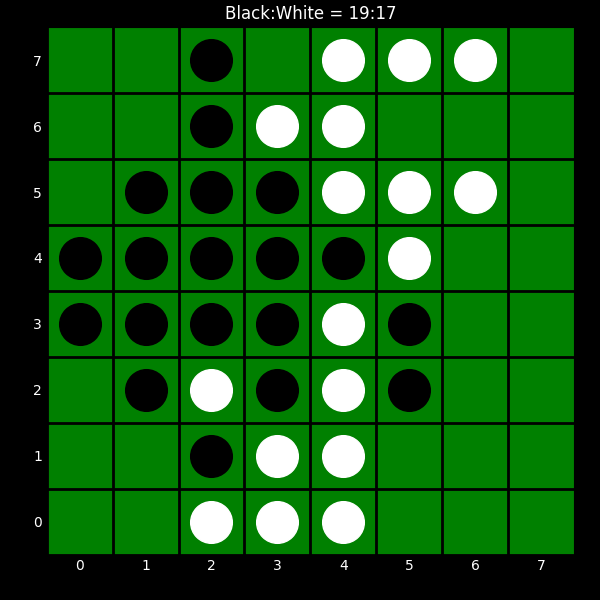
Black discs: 19
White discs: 17